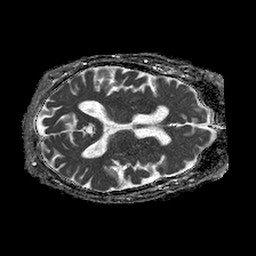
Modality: ADC
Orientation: axial
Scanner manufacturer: philips
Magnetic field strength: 1.5 T
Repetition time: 4.6 s
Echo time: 0.08631 s